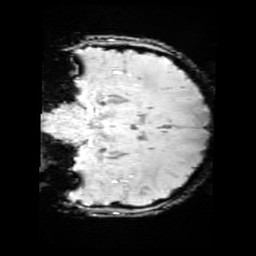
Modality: SWI
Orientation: coronal
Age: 11
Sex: female
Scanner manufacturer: siemens
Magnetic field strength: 3 T
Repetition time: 0.027 s
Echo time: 0.02 s